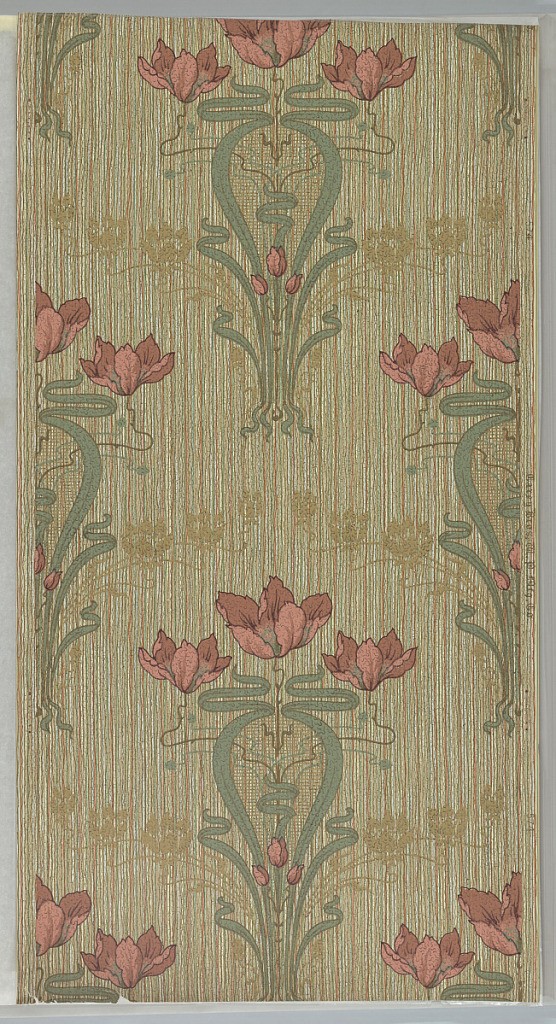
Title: Sidewall
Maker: Carey Bros. W.P. Mfg. Co., Philadelphia, Pennsylvania, founded 1882
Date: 1905–1915
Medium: Machine-printed paper
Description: On lined ground in red, blue, green, and white, three large pink flowers on wavy stems; silhouetted tan flowers coming from ground. Three pink buds against green stems.